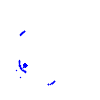
Particle: electron